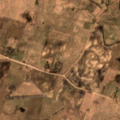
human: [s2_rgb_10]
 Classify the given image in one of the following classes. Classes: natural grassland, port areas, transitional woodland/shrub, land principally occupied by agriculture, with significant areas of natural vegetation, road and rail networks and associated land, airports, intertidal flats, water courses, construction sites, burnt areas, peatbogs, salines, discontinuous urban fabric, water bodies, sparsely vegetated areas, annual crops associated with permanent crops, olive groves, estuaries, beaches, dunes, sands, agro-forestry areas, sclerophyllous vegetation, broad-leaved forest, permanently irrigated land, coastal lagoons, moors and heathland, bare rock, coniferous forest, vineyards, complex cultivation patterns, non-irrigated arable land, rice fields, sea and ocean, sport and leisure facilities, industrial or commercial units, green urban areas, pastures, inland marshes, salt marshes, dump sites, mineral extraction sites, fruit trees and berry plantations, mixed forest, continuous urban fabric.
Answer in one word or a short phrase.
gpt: non-irrigated arable land, pastures, complex cultivation patterns